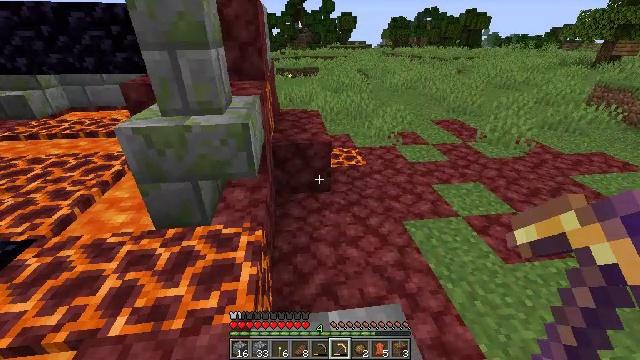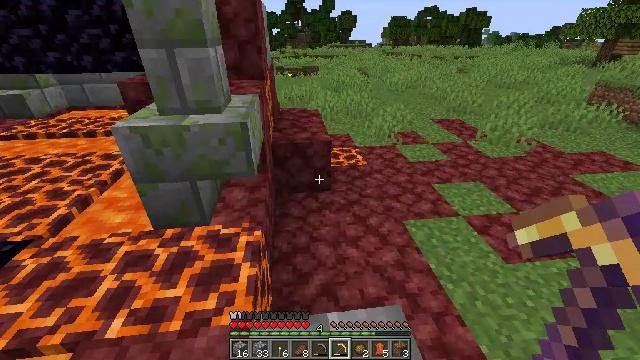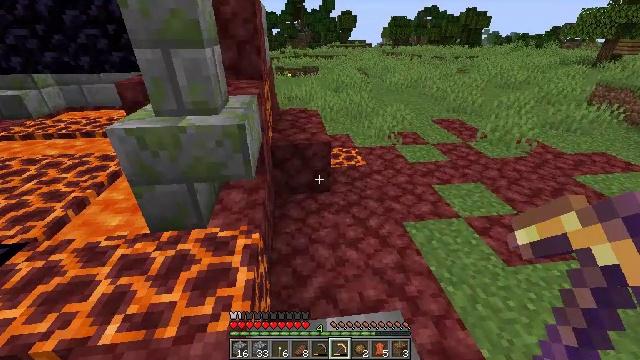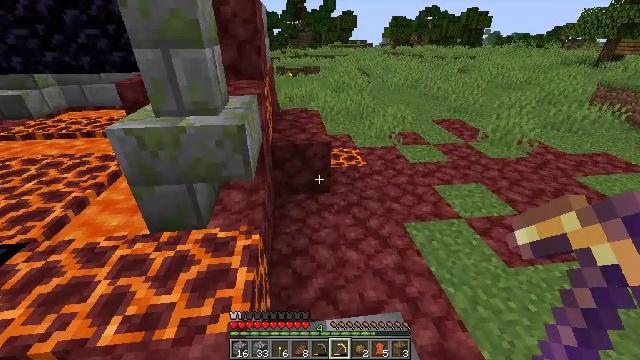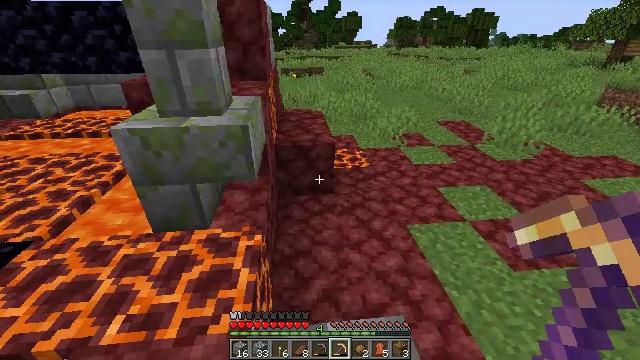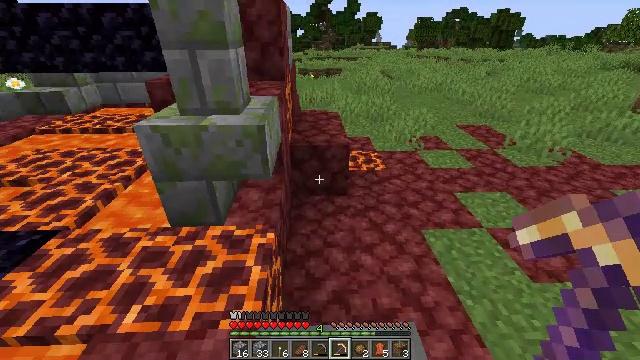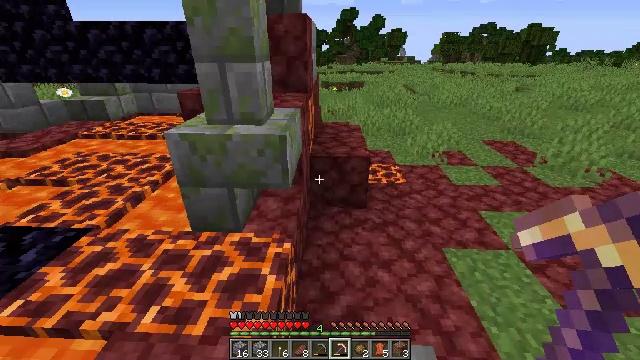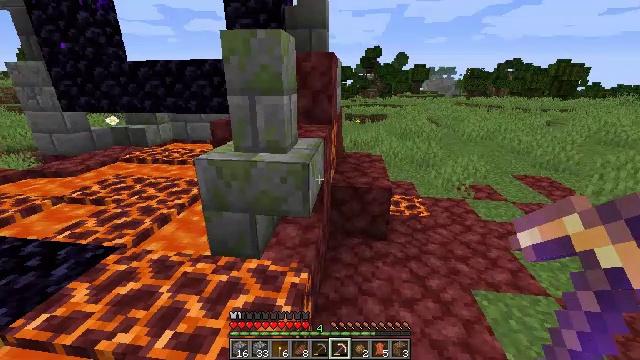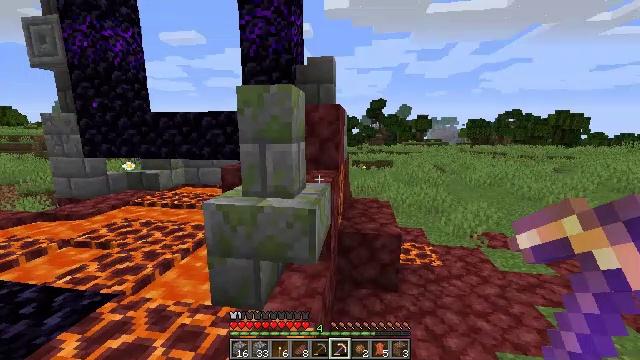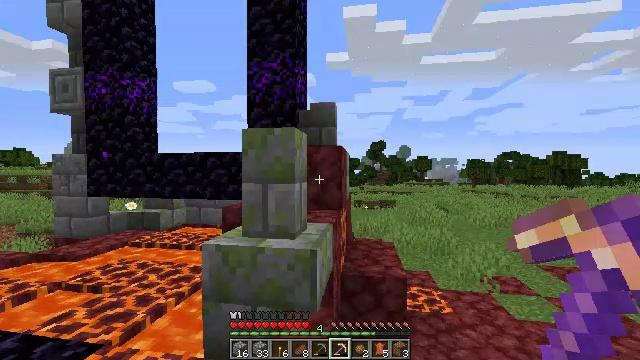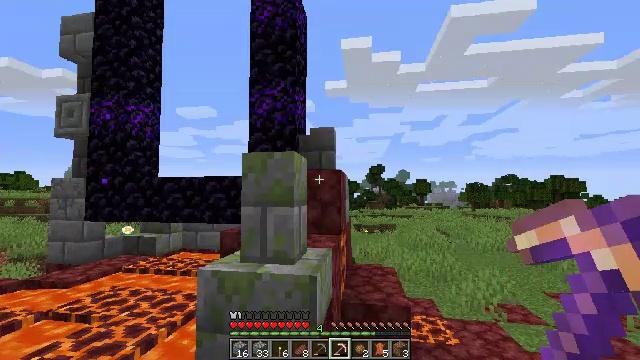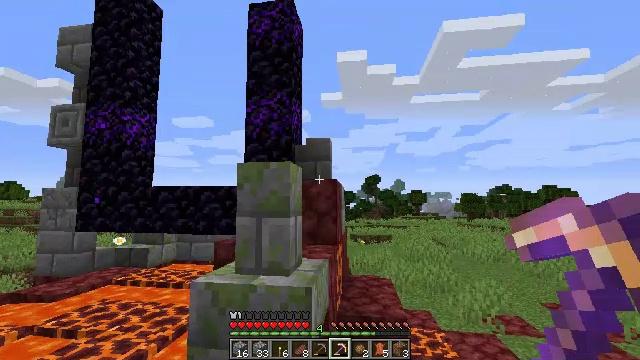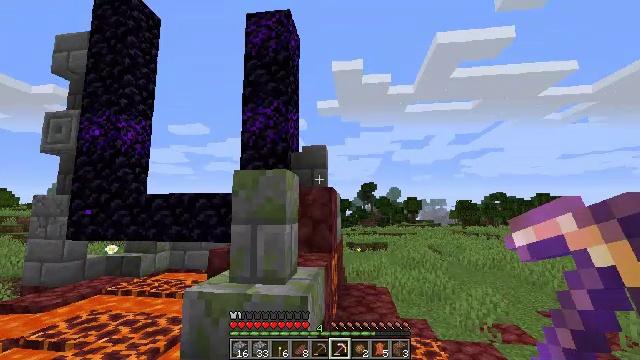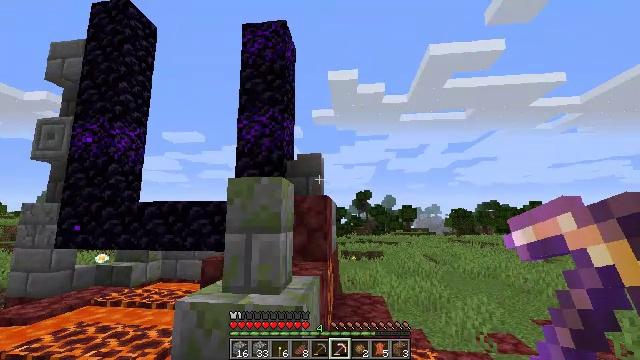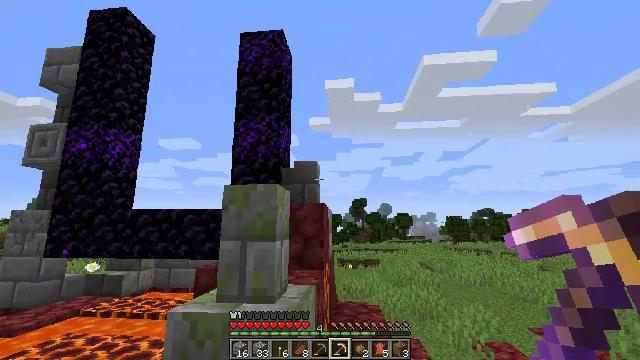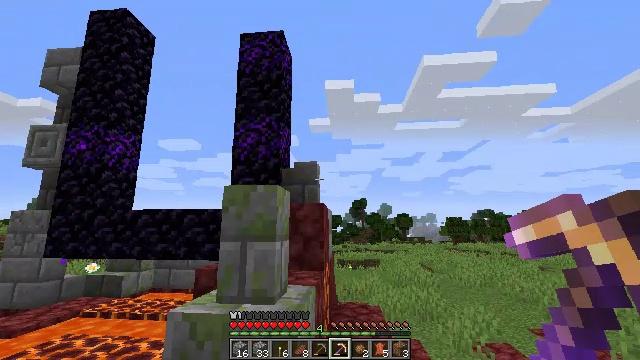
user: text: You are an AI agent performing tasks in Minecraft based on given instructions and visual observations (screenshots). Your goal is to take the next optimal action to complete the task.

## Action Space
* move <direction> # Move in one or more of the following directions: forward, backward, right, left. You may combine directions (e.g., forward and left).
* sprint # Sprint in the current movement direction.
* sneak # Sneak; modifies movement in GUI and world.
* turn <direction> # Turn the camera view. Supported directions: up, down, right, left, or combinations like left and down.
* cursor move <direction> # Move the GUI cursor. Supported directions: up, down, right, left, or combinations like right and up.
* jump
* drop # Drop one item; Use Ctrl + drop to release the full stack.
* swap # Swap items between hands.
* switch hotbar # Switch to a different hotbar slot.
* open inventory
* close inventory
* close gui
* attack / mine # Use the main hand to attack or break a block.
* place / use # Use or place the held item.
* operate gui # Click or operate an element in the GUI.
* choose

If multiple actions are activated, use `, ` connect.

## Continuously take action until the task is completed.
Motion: motion action
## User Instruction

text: Mine the grass in the plains.
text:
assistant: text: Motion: no_op
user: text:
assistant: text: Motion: no_op
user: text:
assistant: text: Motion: no_op
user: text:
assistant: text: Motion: no_op
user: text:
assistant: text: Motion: turn left
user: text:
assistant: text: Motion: turn left and up
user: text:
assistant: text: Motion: turn left and up
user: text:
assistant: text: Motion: turn left and up
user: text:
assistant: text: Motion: turn up
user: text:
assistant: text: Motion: turn up
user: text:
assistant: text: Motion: turn up
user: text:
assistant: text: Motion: turn up
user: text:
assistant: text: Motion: turn right and up
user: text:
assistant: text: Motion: turn up
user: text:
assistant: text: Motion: no_op
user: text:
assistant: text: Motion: no_op
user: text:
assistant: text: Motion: no_op
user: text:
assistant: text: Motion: no_op
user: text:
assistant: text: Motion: turn right and down
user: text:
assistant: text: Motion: move forward, turn right and down
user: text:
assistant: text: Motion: move forward, turn right and down
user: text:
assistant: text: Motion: move forward, turn down
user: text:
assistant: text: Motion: move forward
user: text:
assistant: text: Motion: move forward
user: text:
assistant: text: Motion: move forward
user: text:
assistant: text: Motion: move forward
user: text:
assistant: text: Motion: move forward
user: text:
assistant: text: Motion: move forward
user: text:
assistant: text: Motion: move forward
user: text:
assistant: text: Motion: move forward